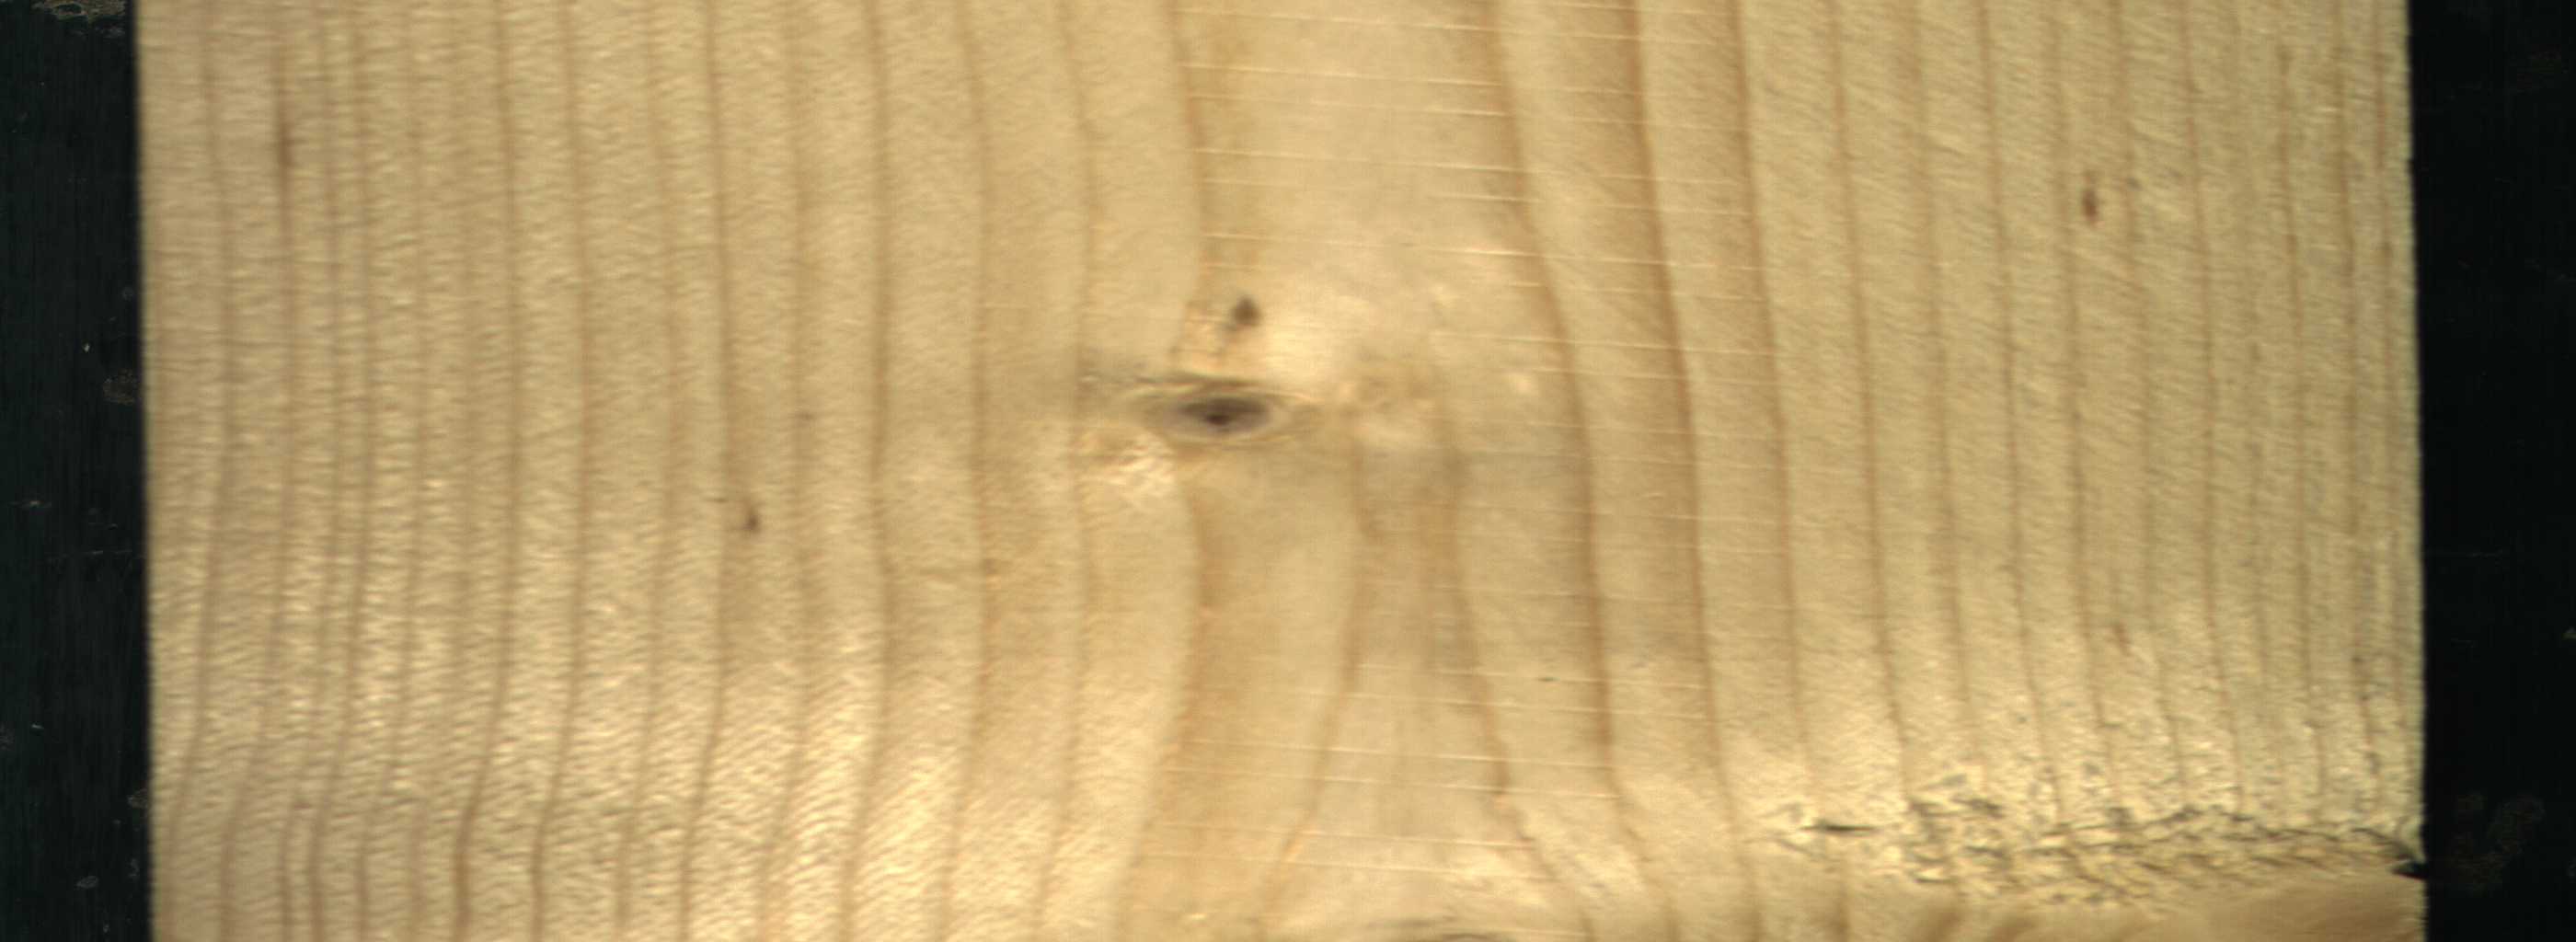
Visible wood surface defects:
Live_Knot
Live_Knot